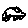
Label: car